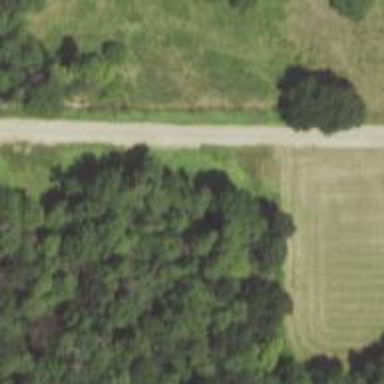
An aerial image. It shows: Unclassified road.